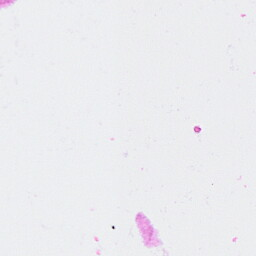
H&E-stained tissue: Breast